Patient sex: M
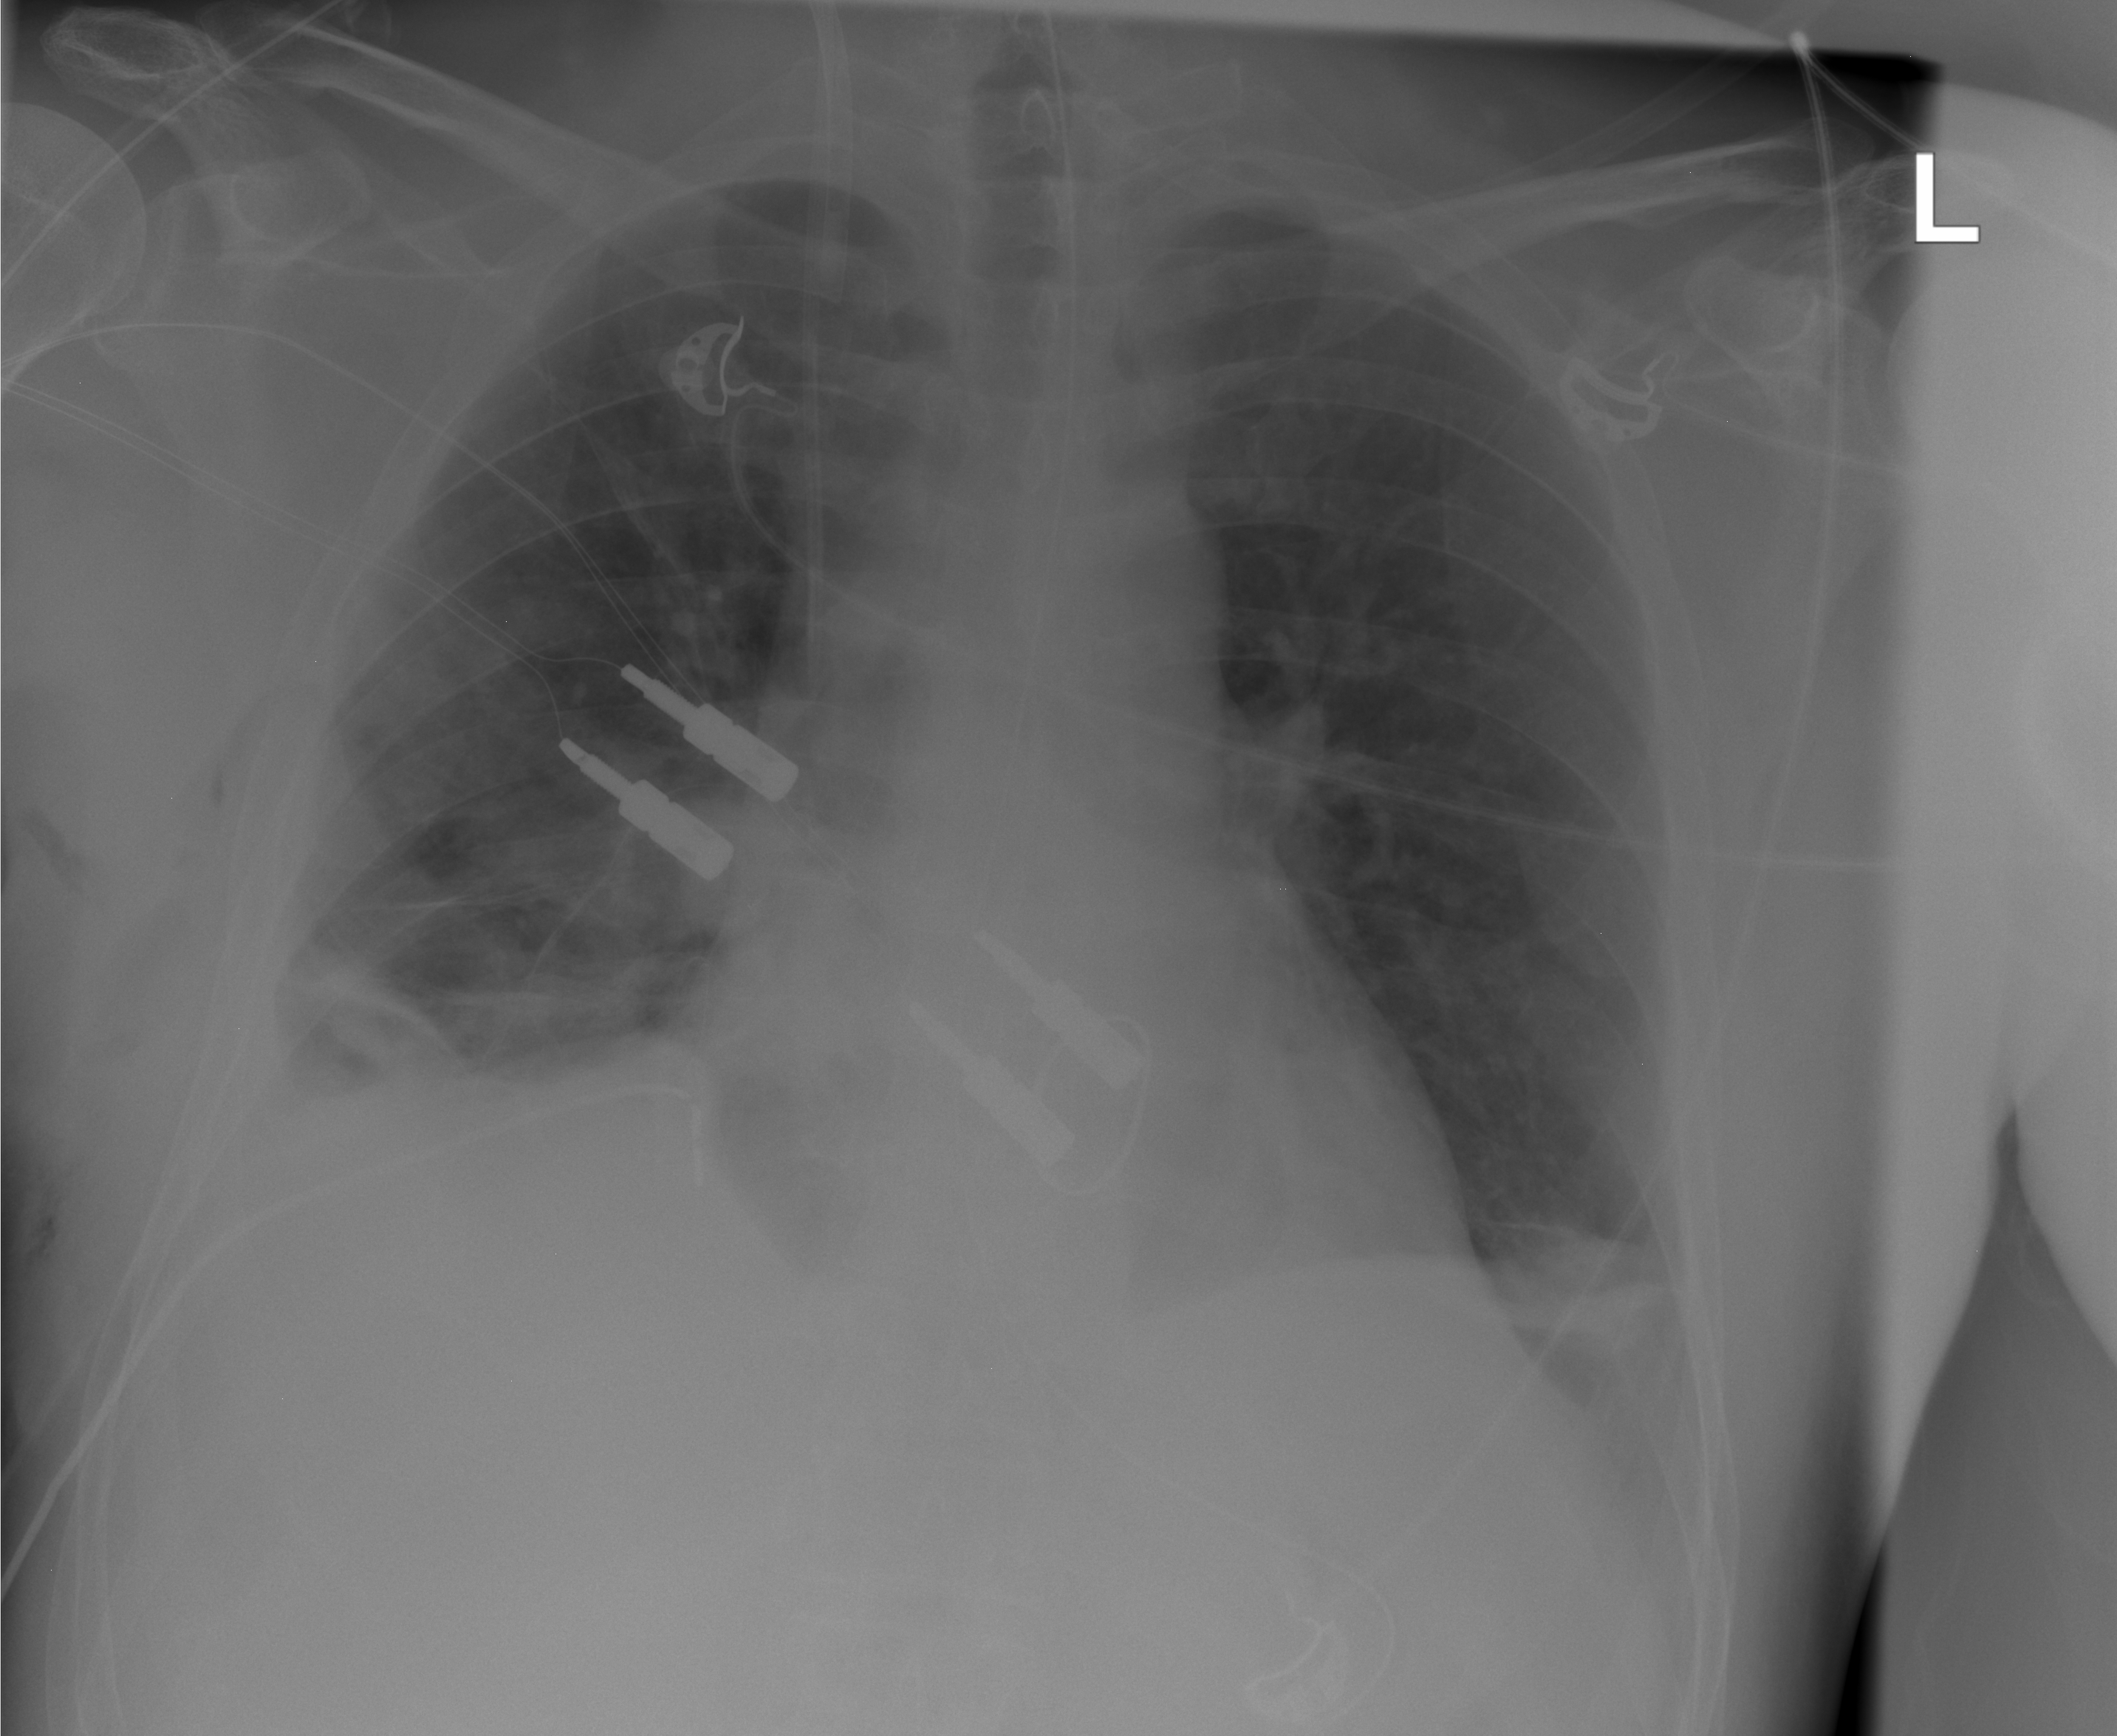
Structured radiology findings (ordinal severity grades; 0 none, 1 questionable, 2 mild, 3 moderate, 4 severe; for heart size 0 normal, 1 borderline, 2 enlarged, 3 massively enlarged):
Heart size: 0
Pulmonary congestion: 1
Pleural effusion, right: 2
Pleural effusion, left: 0
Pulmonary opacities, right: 0
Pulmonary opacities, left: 0
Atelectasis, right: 2
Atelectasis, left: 2